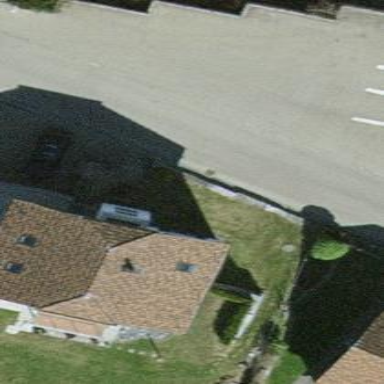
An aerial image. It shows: Detached building with half-hipped roof.